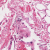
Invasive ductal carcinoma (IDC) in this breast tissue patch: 0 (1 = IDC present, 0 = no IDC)